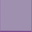
Piece: xx